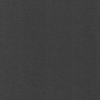
Label: dusty